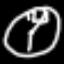
Label: clock